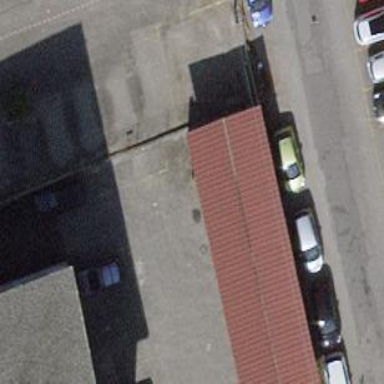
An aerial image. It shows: View of roof of building.